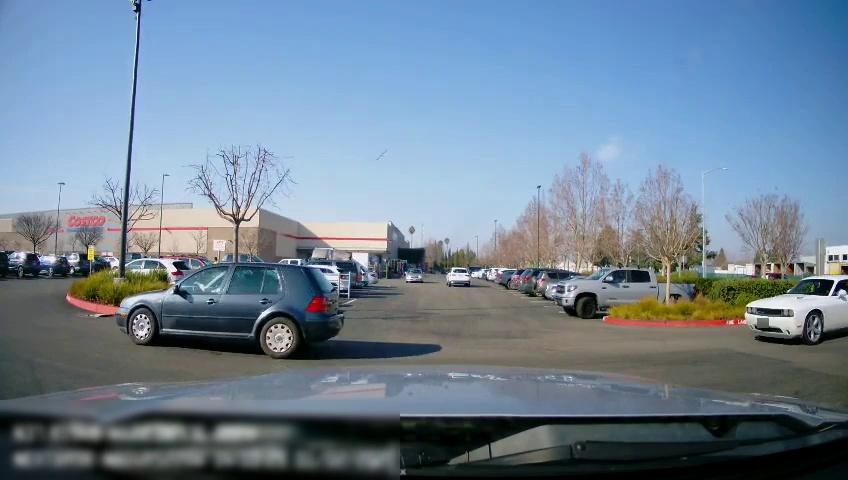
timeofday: Day
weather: Sunny
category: Drivable Space
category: Vehicles | Car
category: Vehicles | SUV
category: Vehicles | SUV
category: Vehicles | Truck
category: Vehicles | Car
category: Vehicles | SUV
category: Vehicles | SUV
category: Vehicles | SUV
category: Vehicles | SUV
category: Vehicles | SUV
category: Vehicles | Car
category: Vehicles | Car
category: Vehicles | Car
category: Vehicles | Car
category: Vehicles | SUV
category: Vehicles | Truck
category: Vehicles | Truck
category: Vehicles | SUV
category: Vehicles | SUV
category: Vehicles | SUV
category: Vehicles | SUV
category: Vehicles | Car
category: Vehicles | Car
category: Traffic | Signs